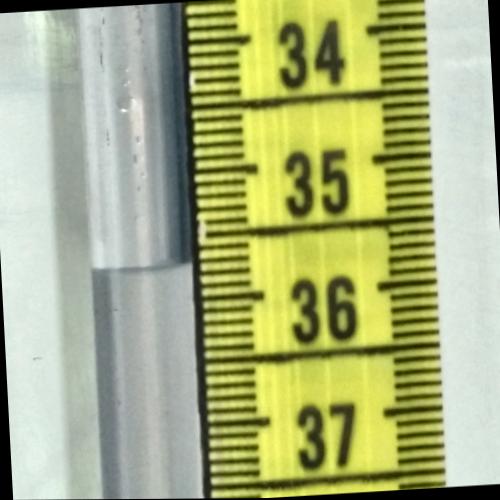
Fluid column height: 35.7 cm